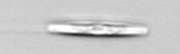
Label: pennate